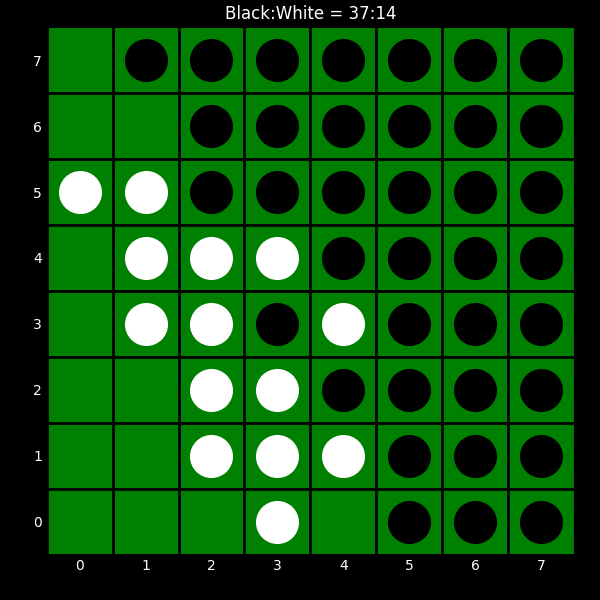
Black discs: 37
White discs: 14